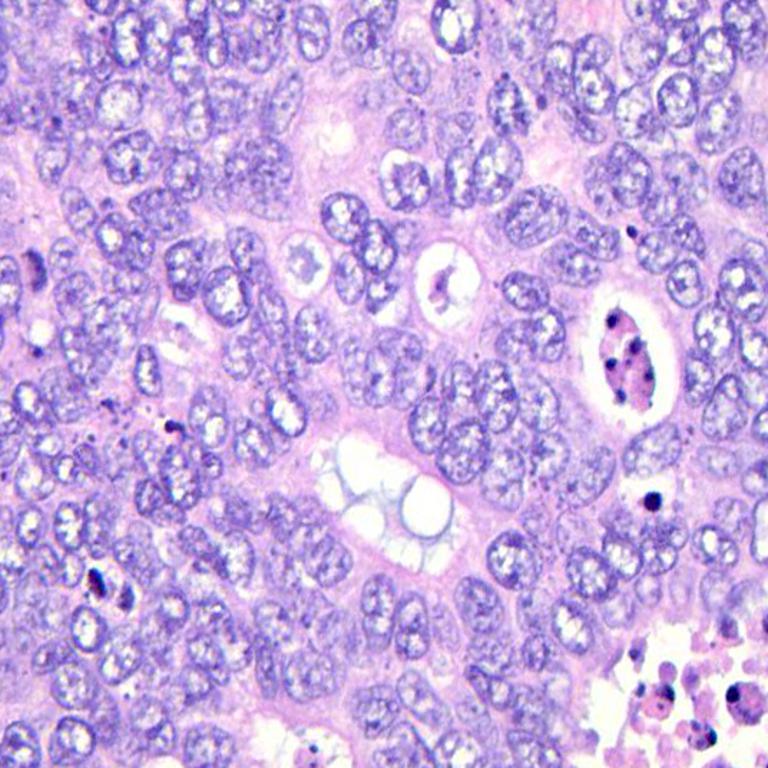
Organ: colon
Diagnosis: adenocarcinomas